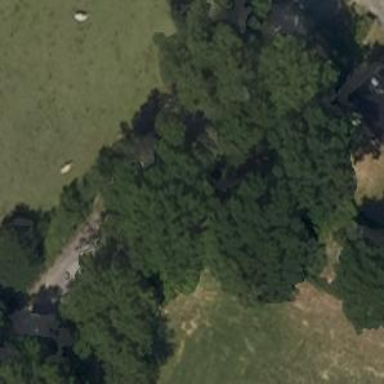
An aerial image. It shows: Evergreen broadleaved tree.